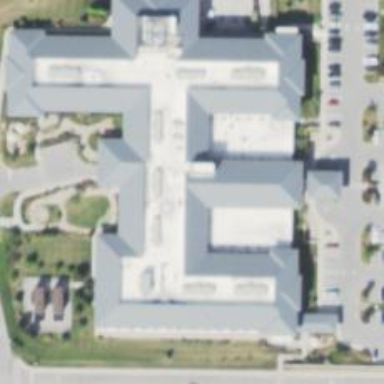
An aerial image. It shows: Hospital providing healthcare services.